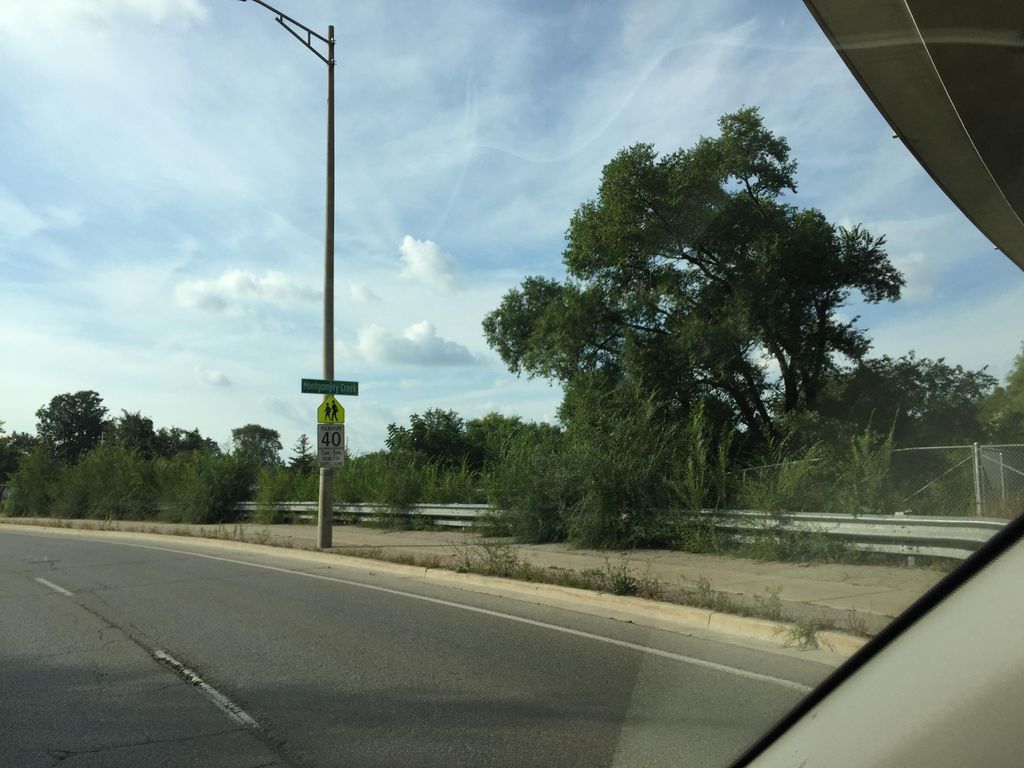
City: kitchener-waterloo